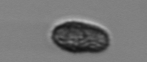
Label: Pseudochattonella_farcimen